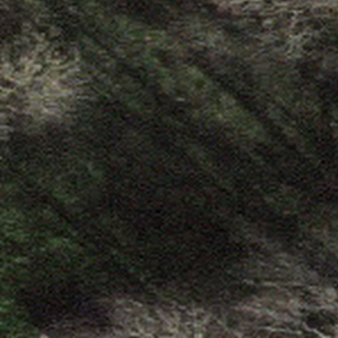
Label: other